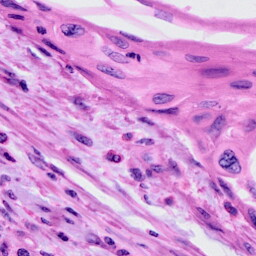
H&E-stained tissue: Cervix